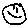
Label: smiley face